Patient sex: M
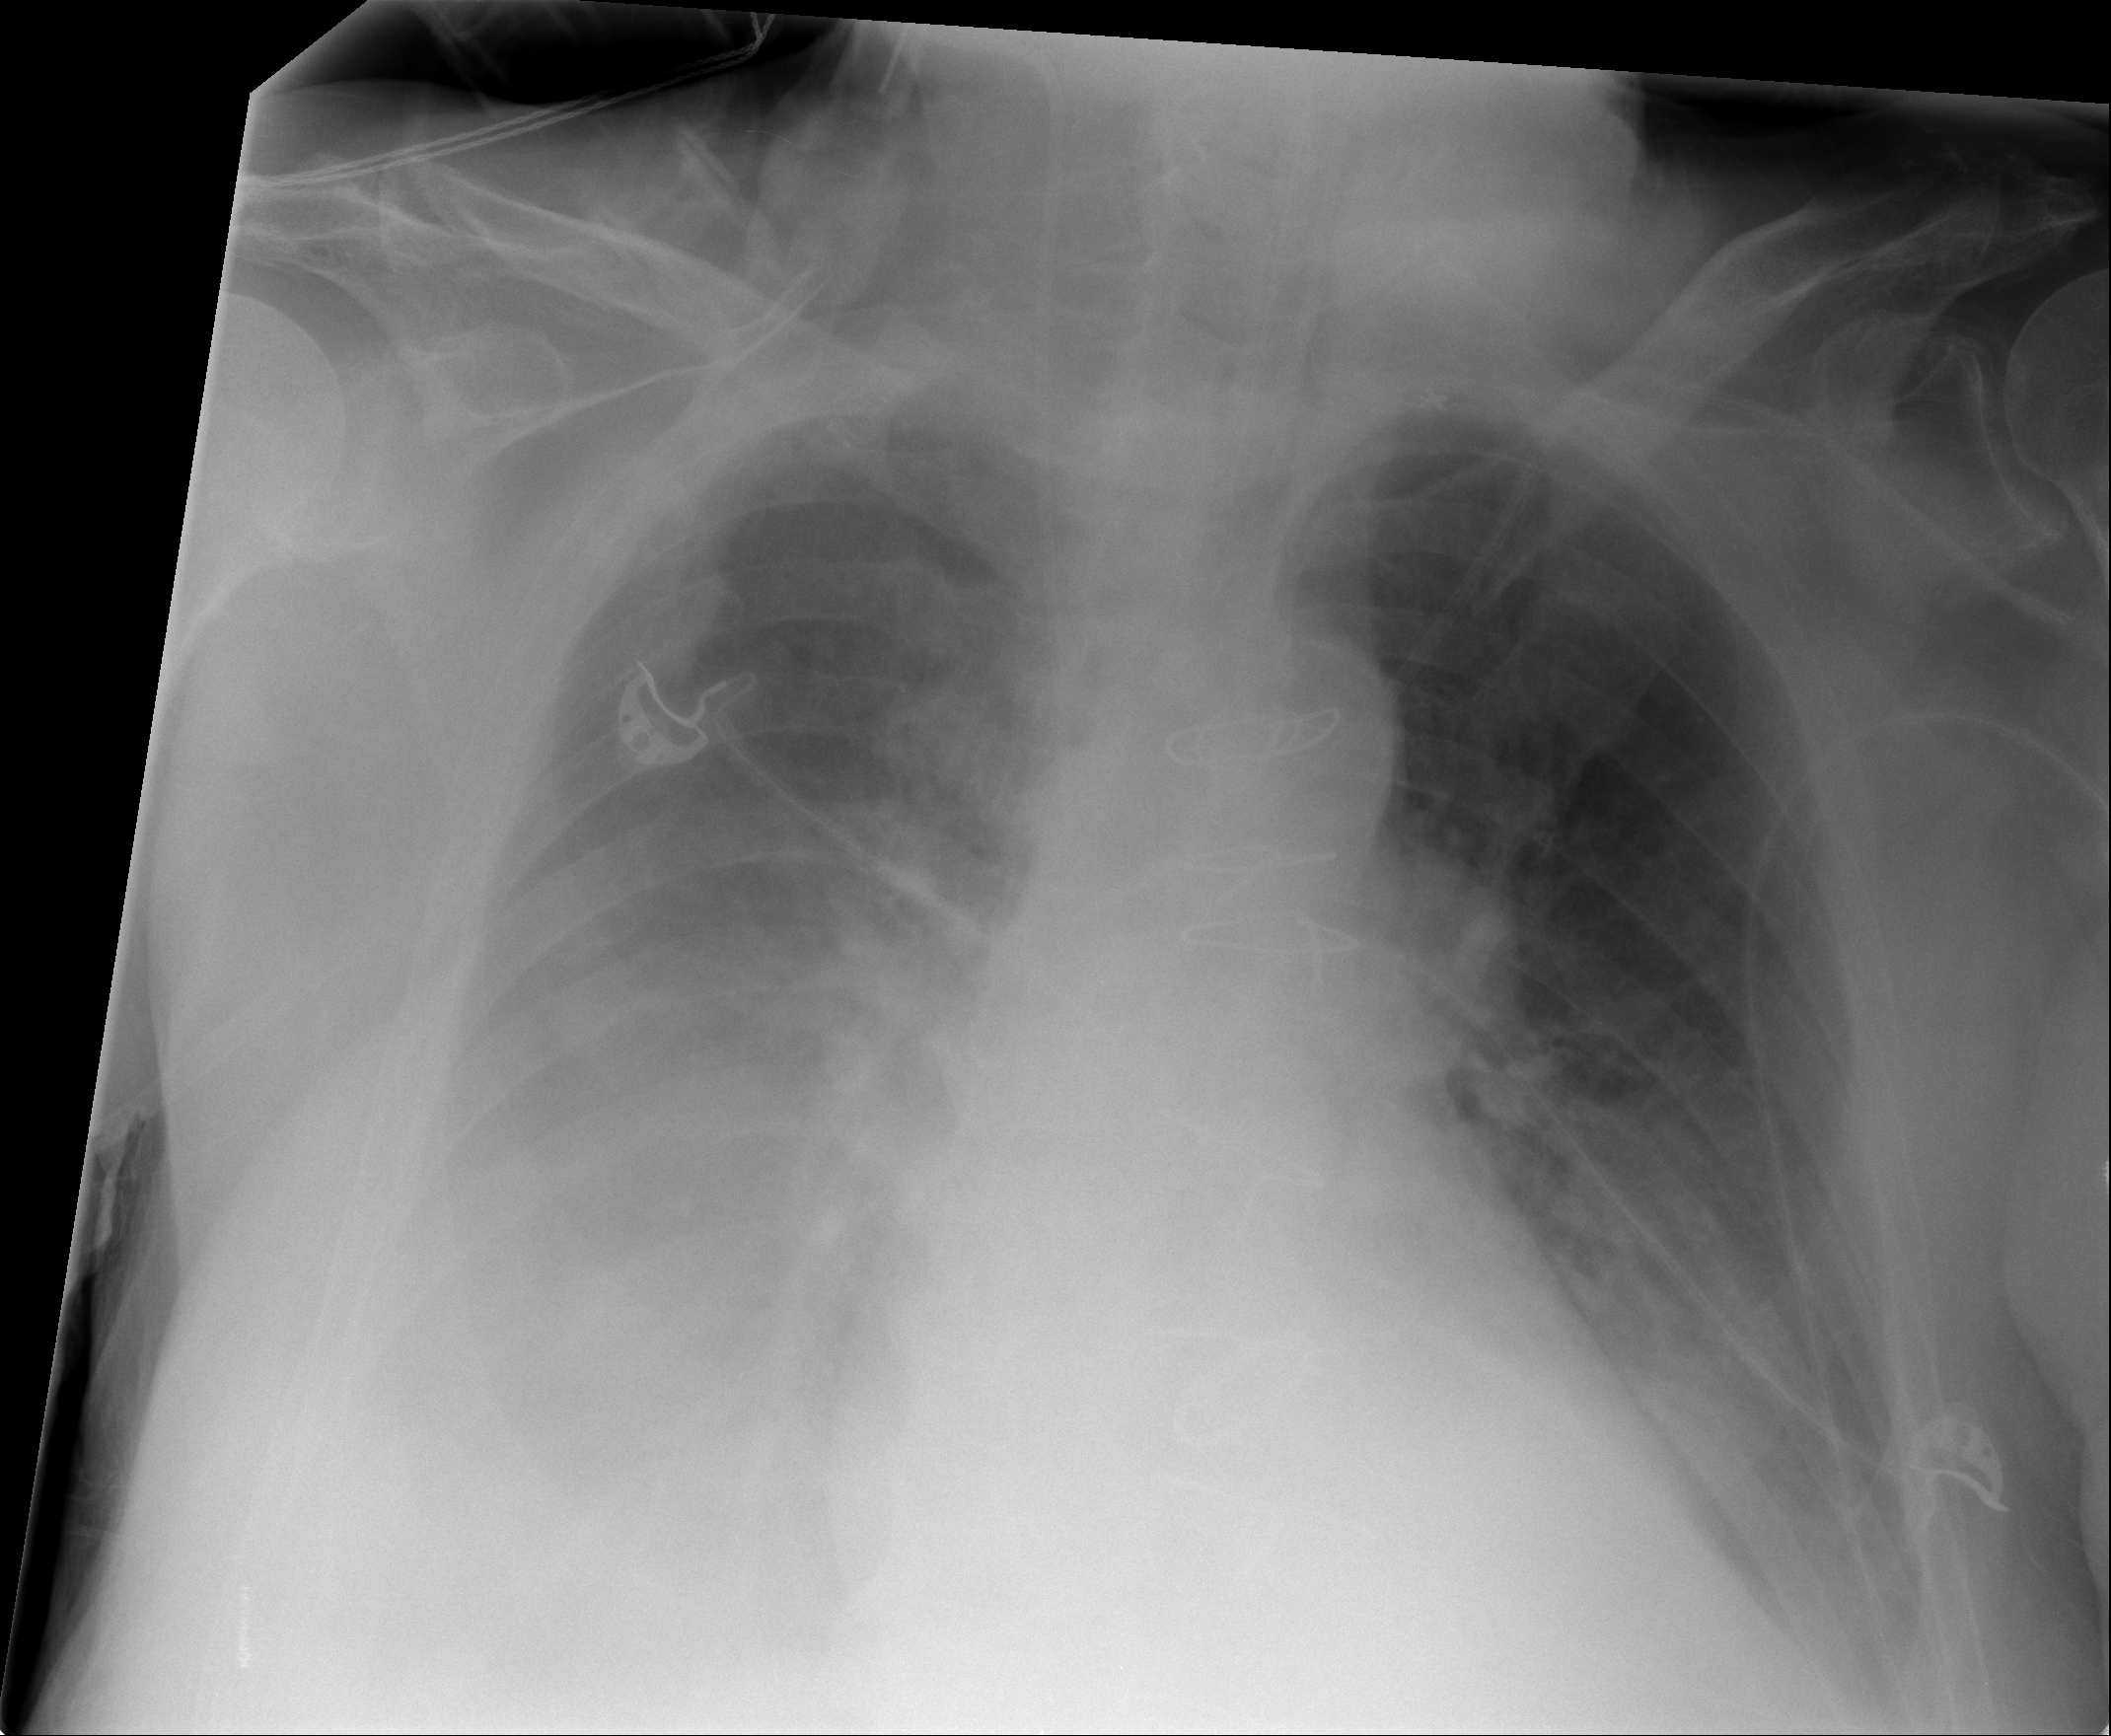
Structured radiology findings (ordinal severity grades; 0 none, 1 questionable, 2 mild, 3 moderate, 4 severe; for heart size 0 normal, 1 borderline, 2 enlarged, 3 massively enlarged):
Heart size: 1
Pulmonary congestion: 2
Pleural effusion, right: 2
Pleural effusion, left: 0
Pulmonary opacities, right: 1
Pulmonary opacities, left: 0
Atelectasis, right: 2
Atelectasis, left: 0